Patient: sex M, age 35
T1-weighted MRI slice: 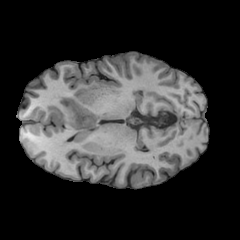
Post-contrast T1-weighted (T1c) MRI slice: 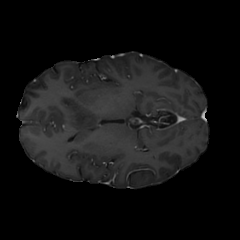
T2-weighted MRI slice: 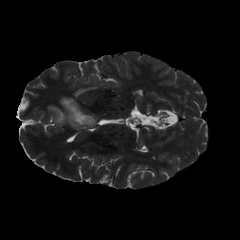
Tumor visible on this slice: yes
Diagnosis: Astrocytoma, IDH-mutant
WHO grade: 3